Question: I got a weird problem. I use a DropDownList item in a web application. after i check for the first time one of the options all the items are added to end of the list.
initialized like this
'''
protected void Page_Load(object sender, EventArgs e)
{
string myXMLfile = Server.MapPath("~/VMlist.xml");
DataSet dsMachines = new DataSet();
try
{
dsMachines.ReadXml(myXMLfile);
DropDownList1.DataSource = dsMachines;
DropDownList1.DataValueField = "machineID";
DropDownList1.DataTextField = "machineName";
DropDownList1.DataBind();
}
catch (Exception ex)
{
Response.Write(ex.ToString());
}
}
'''
and the SelectedIndexChanged:
'''
protected void DropDownList1_SelectedIndexChanged(object sender, EventArgs e)
{
machineOS.Text = OSdata.OSDataRetrieve.getOSInfo(DropDownList1.SelectedItem.Text);
}
'''
i use XML initializing. I'm also adding an image of 'before' and 'after'
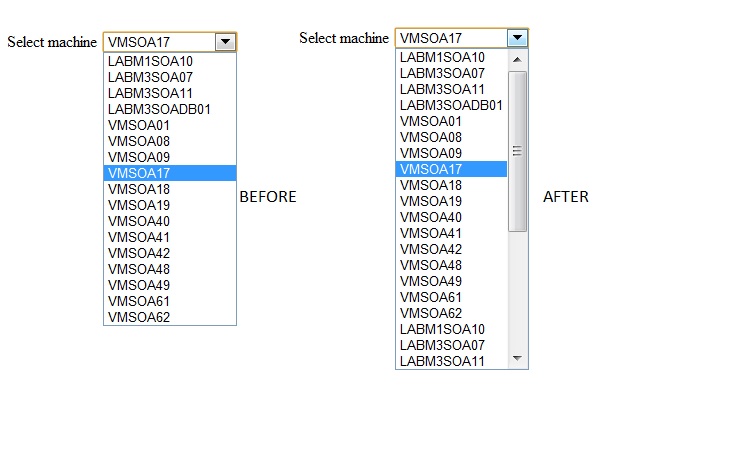
Answer: You need to add the following to your Page_Load:
'''
if (!Page.IsPostBack)
{
//code to bind dropdown
}
'''
Your list is being bound each time the page posts back, which is why you're getting duplicates. Add the above line, and you should be all set.